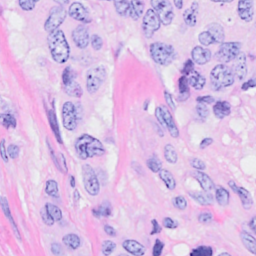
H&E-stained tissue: Breast